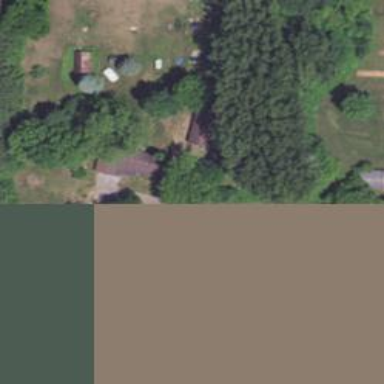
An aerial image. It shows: Driveway.